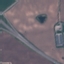
Land use / land cover: Highway